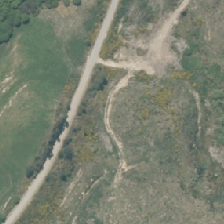
Land cover: harvested_forest